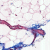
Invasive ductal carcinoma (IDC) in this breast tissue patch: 0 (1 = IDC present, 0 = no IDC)